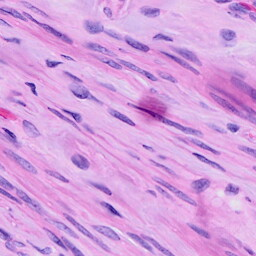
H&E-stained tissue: Ovarian